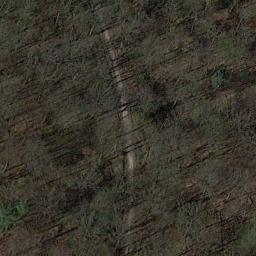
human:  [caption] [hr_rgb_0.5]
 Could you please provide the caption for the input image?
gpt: There is a road goes through the forest .

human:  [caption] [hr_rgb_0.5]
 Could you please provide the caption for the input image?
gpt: The forest has some sparse verdant trees and grass and a road goes through the forest .

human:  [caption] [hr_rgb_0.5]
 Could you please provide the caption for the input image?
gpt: A narrow and curved earth footpath passes through the  forest with many withered trees .

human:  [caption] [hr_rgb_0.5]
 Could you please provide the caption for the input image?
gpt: This is a dense forest .

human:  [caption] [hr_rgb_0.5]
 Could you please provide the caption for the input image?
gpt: A winding path goes through a sparse forest with some withered trees .